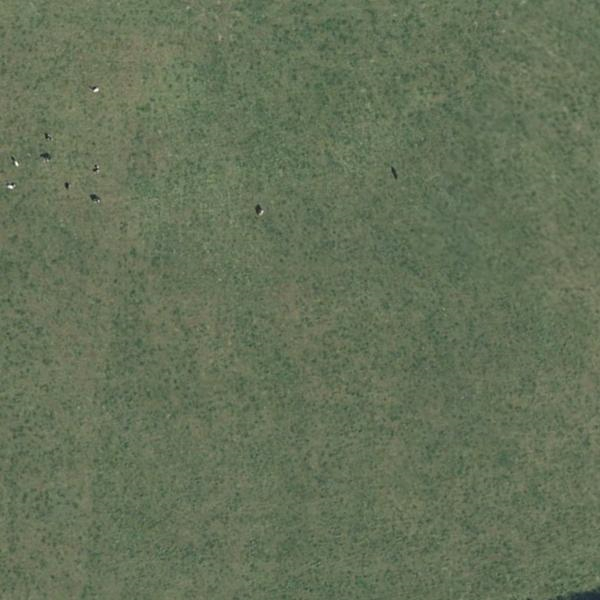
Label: Meadow